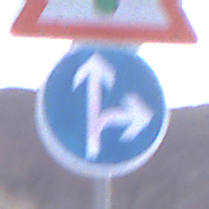
Verkehrszeichen: VorgeschriebeneFahrtrichtungGeradeausOderRechts
Zusatzzeichen oben: Lichtzeichenanlage
Umgebung: Outdoor, Nature
Tageszeit: Dusk
Wetter: Clear
Licht: Natural
Jahreszeit: NotSpecified
Kontrast: LowContrast